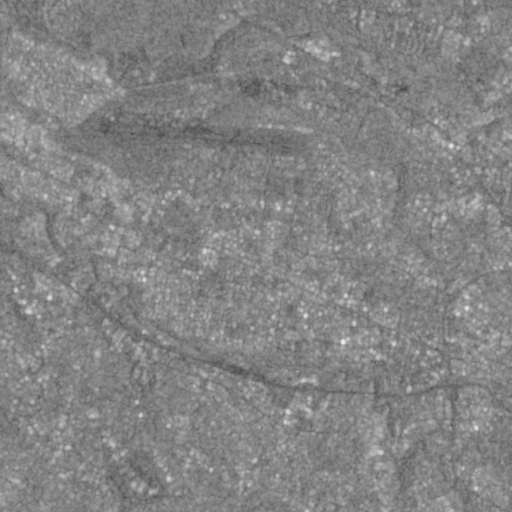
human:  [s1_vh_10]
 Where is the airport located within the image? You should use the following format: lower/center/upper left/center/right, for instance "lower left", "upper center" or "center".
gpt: The airport is located in the upper left of the image.
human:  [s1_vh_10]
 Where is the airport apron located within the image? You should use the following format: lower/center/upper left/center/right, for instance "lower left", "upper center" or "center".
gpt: The airport apron is located in the upper left of the image.
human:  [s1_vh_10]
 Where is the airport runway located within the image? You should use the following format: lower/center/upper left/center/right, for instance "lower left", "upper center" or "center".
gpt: The airport runway is located in the upper left of the image.
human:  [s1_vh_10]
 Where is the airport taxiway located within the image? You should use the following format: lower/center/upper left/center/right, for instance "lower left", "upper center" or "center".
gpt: The airport taxiway is located in the upper left of the image.
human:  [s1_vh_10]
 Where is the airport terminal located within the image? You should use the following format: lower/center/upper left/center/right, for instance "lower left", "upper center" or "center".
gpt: The airport terminal is located in the upper center of the image.
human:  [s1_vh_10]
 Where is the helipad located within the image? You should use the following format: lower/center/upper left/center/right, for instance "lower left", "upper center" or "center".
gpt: The helipad is located in the lower left of the image.
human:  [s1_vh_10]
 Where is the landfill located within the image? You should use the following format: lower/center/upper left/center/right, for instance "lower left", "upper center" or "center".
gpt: The landfill is located in the upper left of the image.
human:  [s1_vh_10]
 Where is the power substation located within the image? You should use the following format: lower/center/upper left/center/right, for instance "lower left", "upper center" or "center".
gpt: The power substation is located in the lower right of the image.
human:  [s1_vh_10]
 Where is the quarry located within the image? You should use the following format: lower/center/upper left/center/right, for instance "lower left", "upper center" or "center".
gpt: The quarry is located in the upper left of the image.
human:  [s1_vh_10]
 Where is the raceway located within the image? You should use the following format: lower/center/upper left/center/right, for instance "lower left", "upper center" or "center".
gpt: The raceway is located in the upper center of the image.
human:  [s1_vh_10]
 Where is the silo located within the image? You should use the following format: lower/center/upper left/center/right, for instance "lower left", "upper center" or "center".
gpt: The silo is located in the upper left of the image.
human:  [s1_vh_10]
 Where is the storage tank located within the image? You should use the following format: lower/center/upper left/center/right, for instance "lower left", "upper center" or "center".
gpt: The storage tank is located in the lower right of the image.
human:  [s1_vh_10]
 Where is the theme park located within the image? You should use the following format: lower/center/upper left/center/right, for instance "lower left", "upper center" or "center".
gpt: The theme park is located in the upper right of the image.
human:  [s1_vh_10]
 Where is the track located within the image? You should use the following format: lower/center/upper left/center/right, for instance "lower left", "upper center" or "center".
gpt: The track is located in the center of the image.
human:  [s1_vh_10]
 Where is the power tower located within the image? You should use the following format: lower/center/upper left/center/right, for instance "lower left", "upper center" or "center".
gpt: There is no power tower in the image.

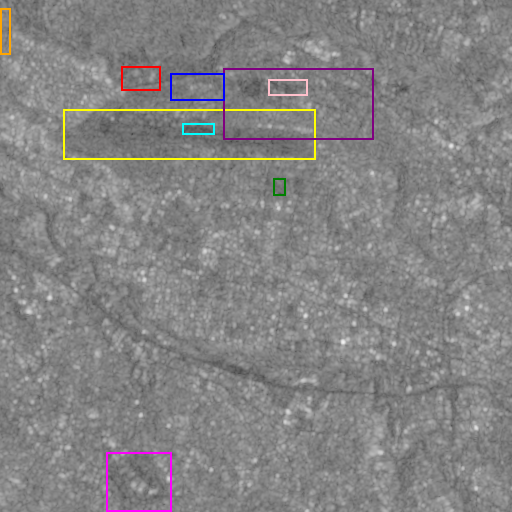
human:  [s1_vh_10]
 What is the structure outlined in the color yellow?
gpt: The structure outlined in yellow is an airport.
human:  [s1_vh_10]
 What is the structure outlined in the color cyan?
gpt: The structure outlined in cyan is an airport apron.
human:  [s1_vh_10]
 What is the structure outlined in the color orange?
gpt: The structure outlined in orange is a landfill.
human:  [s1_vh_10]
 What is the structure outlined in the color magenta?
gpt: The structure outlined in magenta is a park.
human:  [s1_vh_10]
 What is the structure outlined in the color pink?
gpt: The structure outlined in pink is a parking lot.
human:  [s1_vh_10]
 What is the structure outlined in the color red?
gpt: The structure outlined in red is a quarry.
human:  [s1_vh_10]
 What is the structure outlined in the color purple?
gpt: The structure outlined in purple is a theme park.
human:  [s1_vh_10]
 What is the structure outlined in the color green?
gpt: The structure outlined in green is a track.
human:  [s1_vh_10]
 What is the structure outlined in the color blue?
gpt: The structure outlined in blue is a wastewater plant.